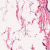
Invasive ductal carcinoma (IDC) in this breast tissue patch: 0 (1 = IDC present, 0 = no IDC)